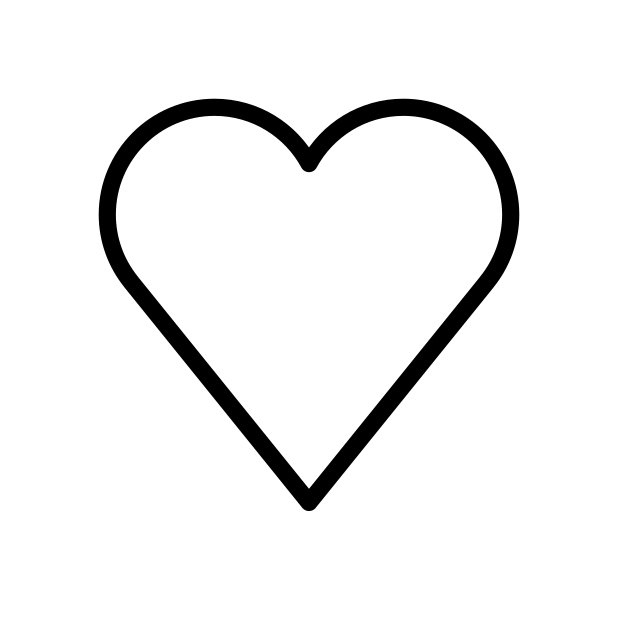
white heart